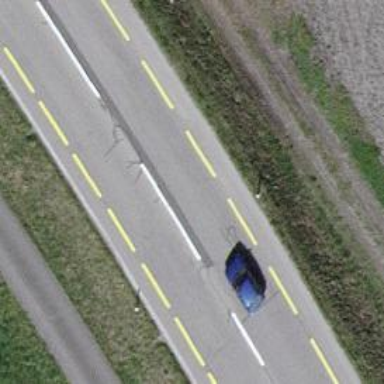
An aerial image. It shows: Primary road with asphalt surface and designated cycle lane.